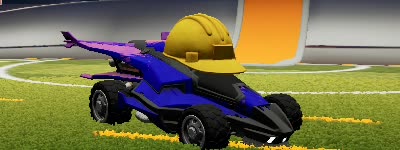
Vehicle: aftershock